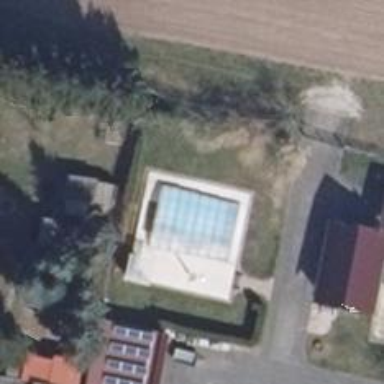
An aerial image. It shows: Swimming pool located in leisure land.